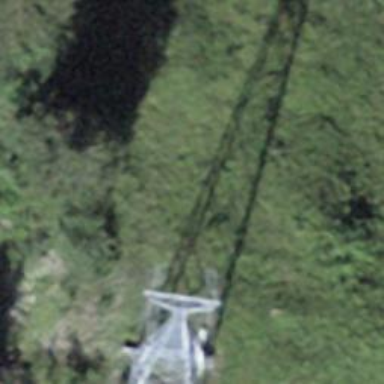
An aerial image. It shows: Pylon for aerialway.